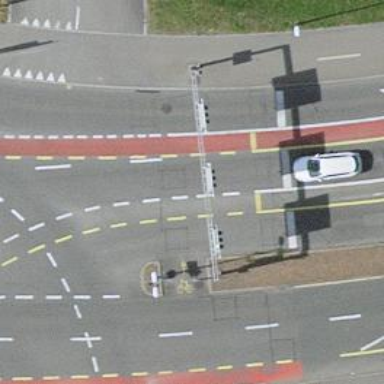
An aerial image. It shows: Road with traffic signals.